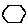
Label: hexagon